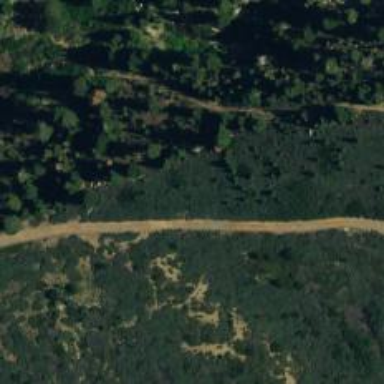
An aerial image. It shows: Intermediate difficulty service road.